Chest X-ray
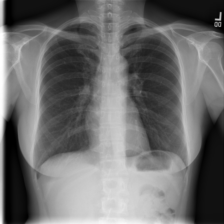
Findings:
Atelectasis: negative
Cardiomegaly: negative
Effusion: negative
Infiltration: negative
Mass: negative
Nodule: negative
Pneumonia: negative
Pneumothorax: negative
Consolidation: negative
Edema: negative
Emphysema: negative
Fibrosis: negative
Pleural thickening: negative
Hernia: negative